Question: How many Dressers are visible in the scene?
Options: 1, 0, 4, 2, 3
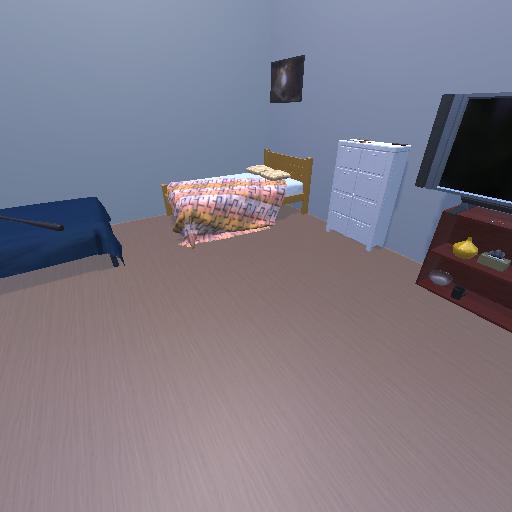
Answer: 1